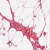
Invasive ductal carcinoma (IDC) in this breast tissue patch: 0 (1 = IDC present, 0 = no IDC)